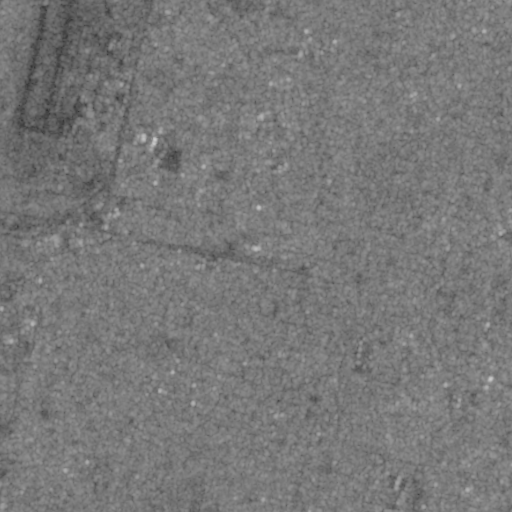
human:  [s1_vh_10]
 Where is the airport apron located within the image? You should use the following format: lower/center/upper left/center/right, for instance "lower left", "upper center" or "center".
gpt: The airport apron is located in the upper left of the image.
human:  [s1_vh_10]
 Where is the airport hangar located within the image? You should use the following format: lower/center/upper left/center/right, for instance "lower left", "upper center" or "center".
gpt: The airport hangar is located in the upper left of the image.
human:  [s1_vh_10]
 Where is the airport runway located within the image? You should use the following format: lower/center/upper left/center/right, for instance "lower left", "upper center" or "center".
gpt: The airport runway is located in the upper left of the image.
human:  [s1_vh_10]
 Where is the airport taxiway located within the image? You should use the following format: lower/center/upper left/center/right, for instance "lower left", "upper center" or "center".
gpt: The airport taxiway is located in the upper left of the image.
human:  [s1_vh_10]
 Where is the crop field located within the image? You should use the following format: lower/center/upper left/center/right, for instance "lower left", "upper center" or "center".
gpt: The crop field is located in the upper center of the image.
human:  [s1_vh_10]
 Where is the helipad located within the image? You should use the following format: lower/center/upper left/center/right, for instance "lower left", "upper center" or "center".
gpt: The helipad is located in the upper left of the image.
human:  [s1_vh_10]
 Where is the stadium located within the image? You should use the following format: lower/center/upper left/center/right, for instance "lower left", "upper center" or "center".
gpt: The stadium is located in the lower right of the image.
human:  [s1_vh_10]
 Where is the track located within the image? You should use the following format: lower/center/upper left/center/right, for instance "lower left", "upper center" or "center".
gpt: The track is located in the center right of the image.
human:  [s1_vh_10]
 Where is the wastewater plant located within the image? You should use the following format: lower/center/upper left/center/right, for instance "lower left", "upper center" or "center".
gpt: The wastewater plant is located in the center left of the image.
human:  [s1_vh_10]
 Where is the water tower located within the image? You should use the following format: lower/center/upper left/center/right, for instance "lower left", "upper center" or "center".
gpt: The water tower is located in the upper left of the image.
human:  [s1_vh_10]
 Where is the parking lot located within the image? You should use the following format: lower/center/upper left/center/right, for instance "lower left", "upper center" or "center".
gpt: There is no parking lot in the image.

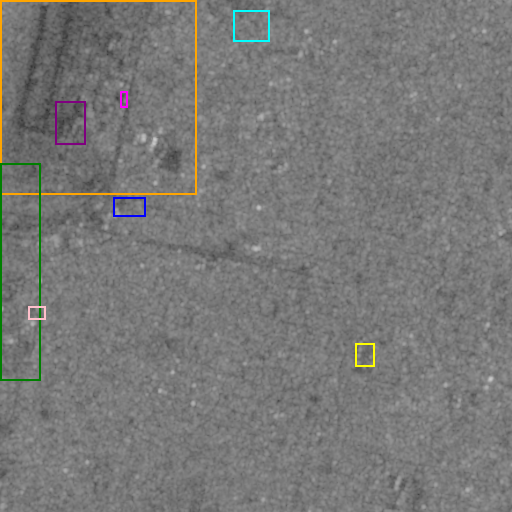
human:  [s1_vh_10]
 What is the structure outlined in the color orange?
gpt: The structure outlined in orange is an airport.
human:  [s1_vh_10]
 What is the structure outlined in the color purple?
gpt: The structure outlined in purple is an airport apron.
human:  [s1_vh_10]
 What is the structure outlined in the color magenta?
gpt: The structure outlined in magenta is an airport hangar.
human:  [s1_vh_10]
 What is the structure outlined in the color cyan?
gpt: The structure outlined in cyan is a crop field.
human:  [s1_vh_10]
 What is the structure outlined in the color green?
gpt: The structure outlined in green is a park.
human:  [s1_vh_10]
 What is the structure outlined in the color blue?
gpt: The structure outlined in blue is a parking lot.
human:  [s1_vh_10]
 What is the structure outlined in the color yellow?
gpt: The structure outlined in yellow is a stadium.
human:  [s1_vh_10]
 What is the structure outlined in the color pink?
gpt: The structure outlined in pink is a building.
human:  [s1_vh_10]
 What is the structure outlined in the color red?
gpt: There is no red outline.